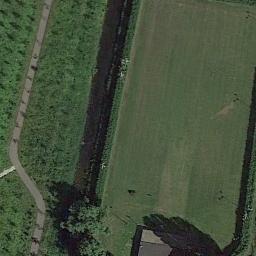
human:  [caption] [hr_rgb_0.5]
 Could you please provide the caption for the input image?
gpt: This meadow has evenly distributed dense grasses is surrounded by a channel .

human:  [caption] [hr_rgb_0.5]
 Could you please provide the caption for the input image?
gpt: There is no grass in some parts of the meadow .

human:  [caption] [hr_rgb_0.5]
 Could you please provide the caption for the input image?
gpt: There is a sapling forest next to a large lawn, There is a house on the side of the lawn, And there is a trail in the sapling forest .

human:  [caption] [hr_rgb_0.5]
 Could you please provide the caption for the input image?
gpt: There is a winding path on the grass .

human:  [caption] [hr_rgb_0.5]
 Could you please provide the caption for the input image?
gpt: There are some trees beside the green meadow .